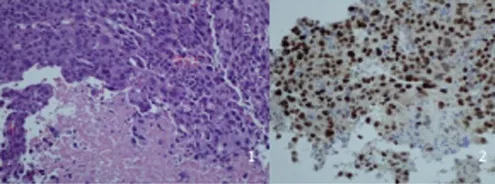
Image 1. Highly pleomorphic malignant epithelial cells of poorly differentiated non-small cell carcinoma. Numerous mitoses and areas of necrosis. H&Ex200. Image 2. TTF-1 positive staining. Neoplastic cells show a moderate to strong nuclear staining with TTF-1 in favour of adenocarcinoma and lung primary. TTF-1 immunoperoxidase x200.
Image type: pathology (immunostaining)